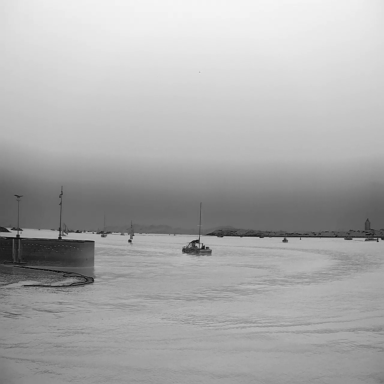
There are 16 objects shown in the infrared image, including nine bulk_carriers, and seven sailboats.